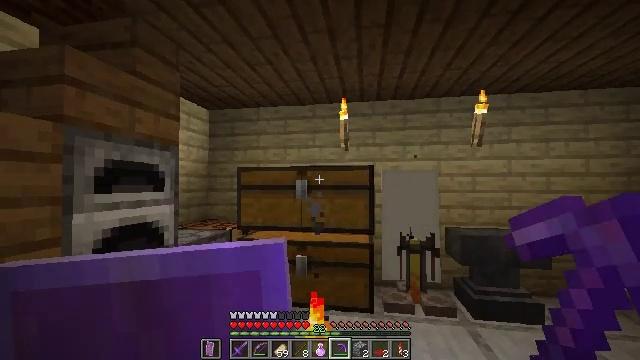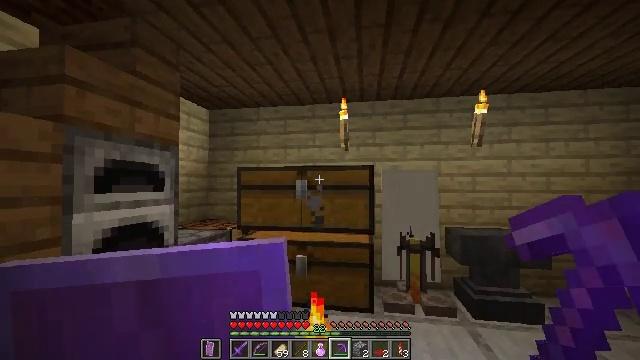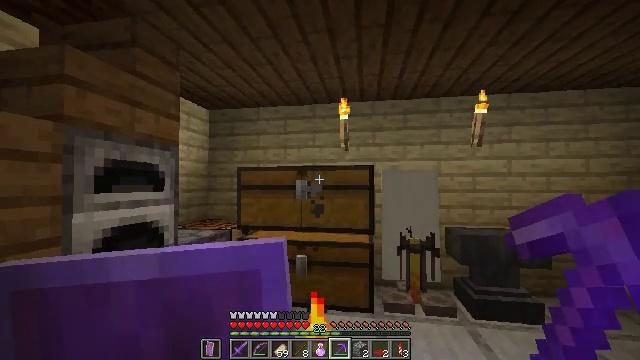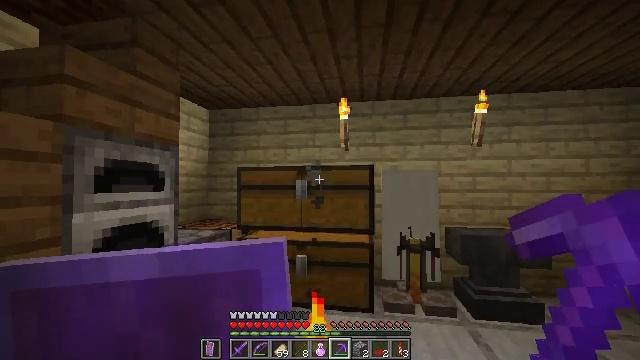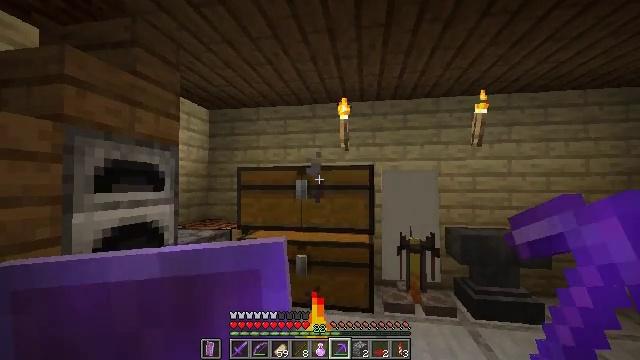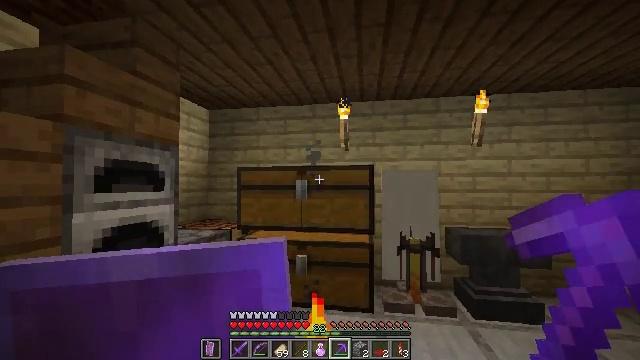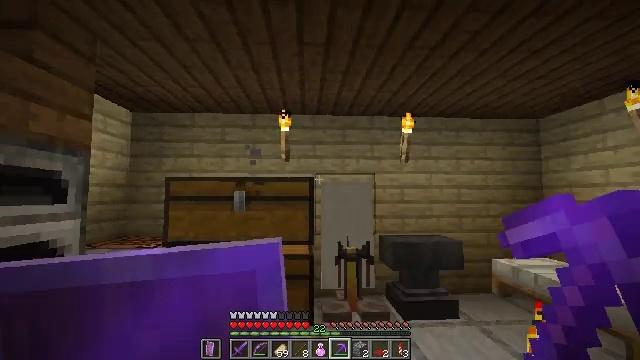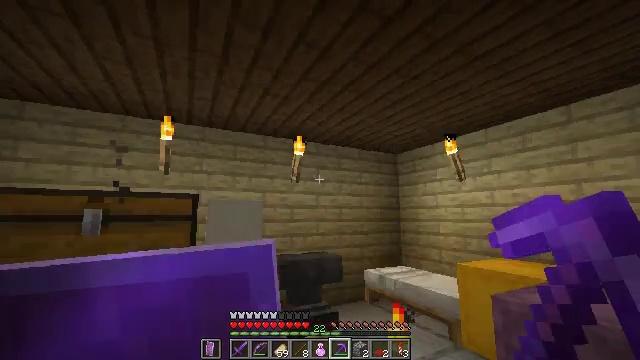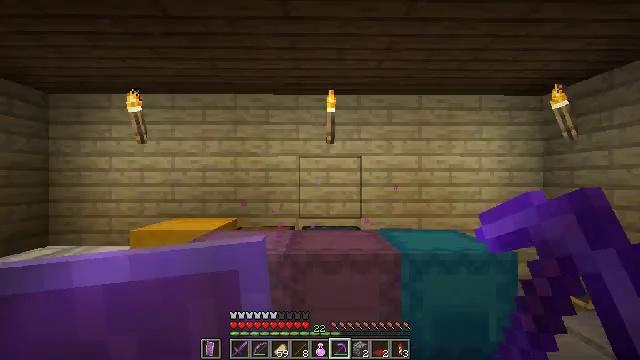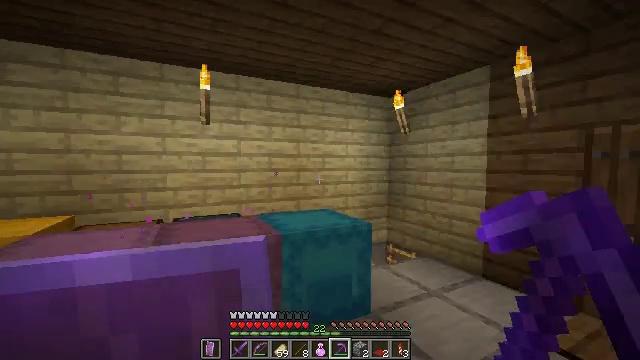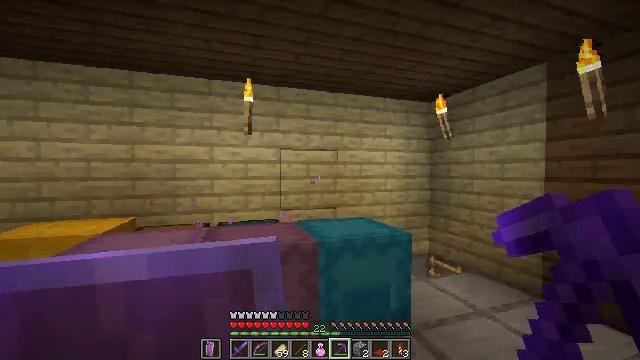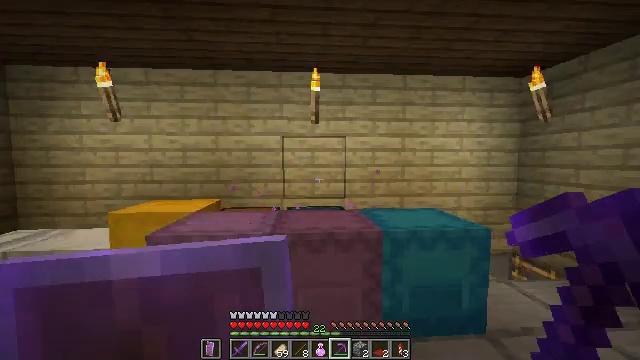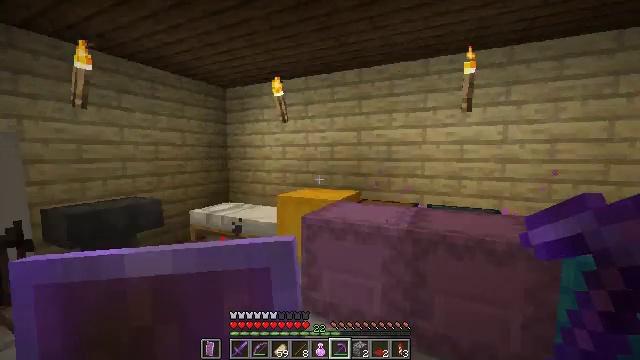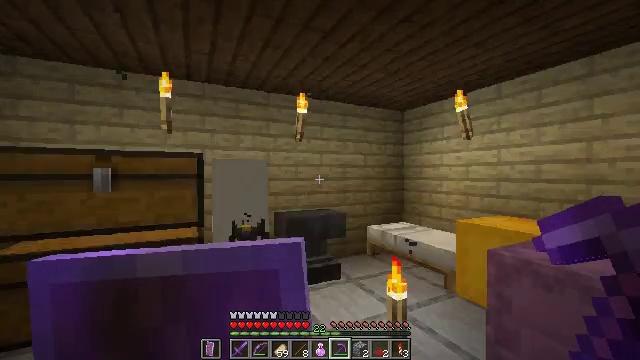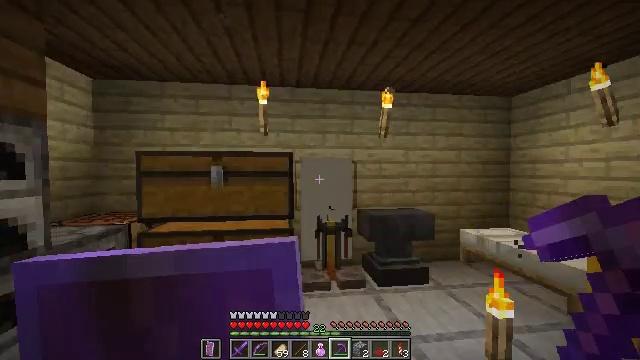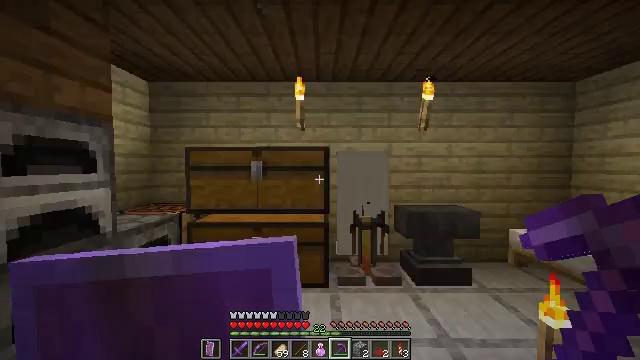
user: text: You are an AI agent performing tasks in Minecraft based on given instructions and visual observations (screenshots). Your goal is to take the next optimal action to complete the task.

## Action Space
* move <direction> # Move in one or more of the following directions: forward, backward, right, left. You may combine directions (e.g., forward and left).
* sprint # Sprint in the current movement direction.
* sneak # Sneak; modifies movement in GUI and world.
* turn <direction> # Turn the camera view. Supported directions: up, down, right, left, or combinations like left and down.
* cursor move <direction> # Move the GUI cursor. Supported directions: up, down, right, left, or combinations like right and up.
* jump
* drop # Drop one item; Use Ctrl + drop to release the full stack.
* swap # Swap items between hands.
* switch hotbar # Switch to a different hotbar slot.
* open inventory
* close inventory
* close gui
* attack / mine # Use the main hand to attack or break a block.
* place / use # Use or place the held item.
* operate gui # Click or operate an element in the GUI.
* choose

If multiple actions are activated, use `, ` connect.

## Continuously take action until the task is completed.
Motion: motion action
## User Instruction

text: Break the spruce leaves to clear the area.
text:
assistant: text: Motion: no_op
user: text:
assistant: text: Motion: no_op
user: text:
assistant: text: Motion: no_op
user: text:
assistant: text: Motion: no_op
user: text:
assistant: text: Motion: no_op
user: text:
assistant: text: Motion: turn right and up
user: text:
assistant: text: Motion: turn right and up
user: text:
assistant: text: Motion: turn right and down
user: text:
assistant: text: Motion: turn right and down
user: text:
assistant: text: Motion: turn left and up
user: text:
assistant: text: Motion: turn left and down
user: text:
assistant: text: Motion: turn left and down
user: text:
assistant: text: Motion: turn left and up
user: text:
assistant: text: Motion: turn left
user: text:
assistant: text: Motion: turn left and down
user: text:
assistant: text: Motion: turn left and down
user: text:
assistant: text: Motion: turn left and down
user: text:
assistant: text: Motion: turn left and down
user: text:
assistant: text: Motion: turn left and down
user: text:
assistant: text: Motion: turn left and down
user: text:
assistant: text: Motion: turn left and down
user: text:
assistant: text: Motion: turn left and down
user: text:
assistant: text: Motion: turn left
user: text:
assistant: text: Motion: turn left and down
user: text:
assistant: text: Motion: turn left and down
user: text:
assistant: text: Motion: no_op
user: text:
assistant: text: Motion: no_op
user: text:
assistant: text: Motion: no_op
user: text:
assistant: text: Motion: no_op
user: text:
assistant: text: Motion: no_op